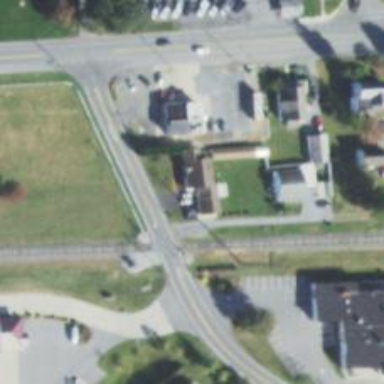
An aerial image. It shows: Level crossing with lights and barriers.